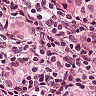
Metastatic tissue present: yes